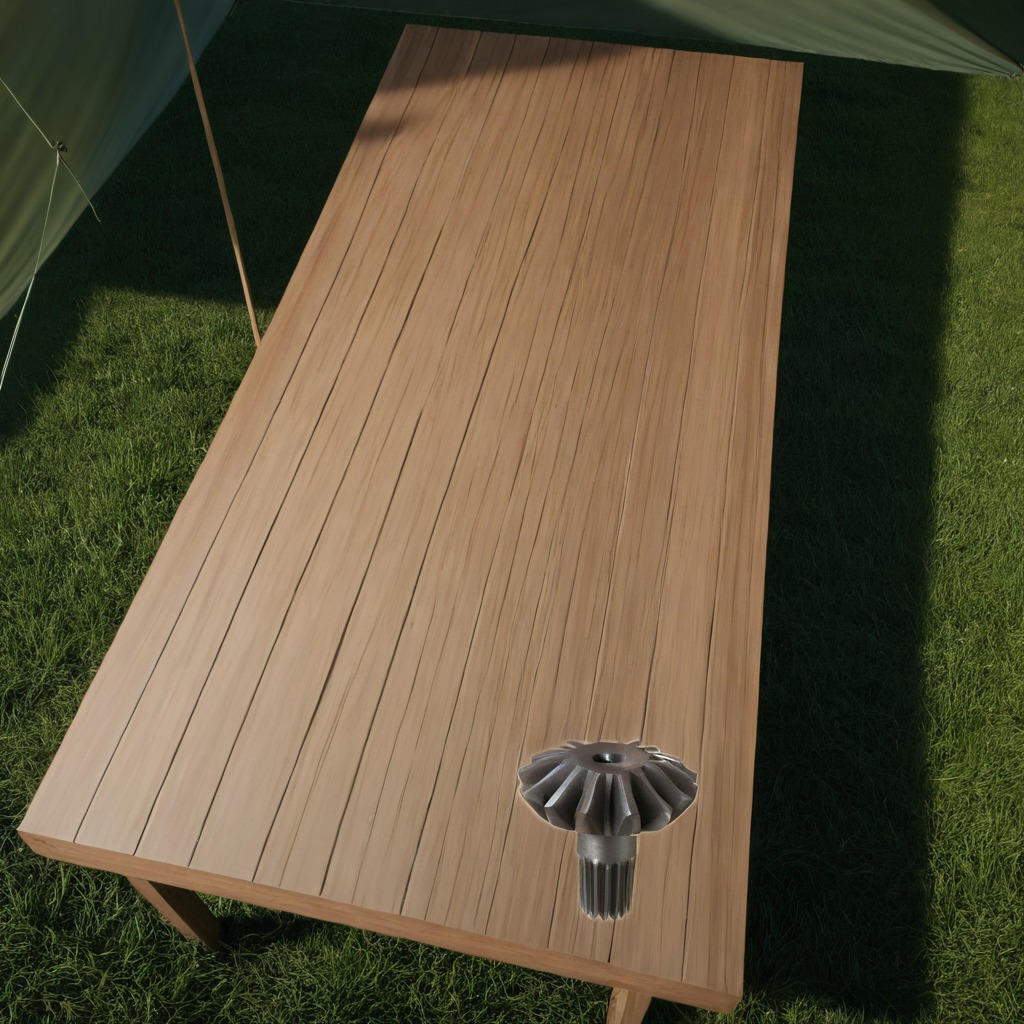
A steel gear with teeth is lying on a wooden table inside a jungle field workshop tent.